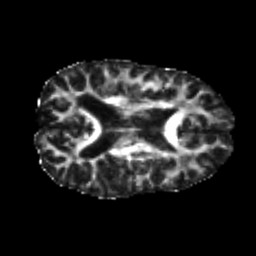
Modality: FA
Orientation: axial
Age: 24
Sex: male
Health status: healthy
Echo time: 0.074 s